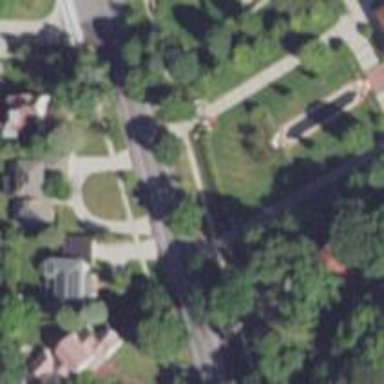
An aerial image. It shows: Unmarked crossing on the road.